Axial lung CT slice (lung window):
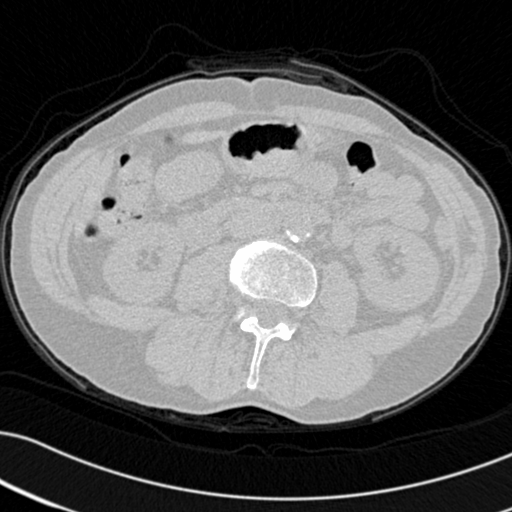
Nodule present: no